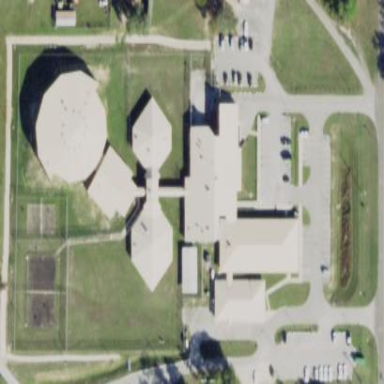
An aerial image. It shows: Prison.